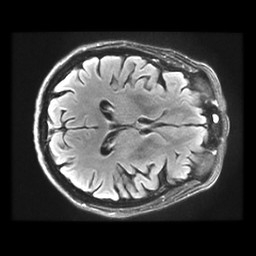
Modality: FLAIR
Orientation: axial
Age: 71
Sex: female
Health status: healthy
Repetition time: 12 s
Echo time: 0.09782 s